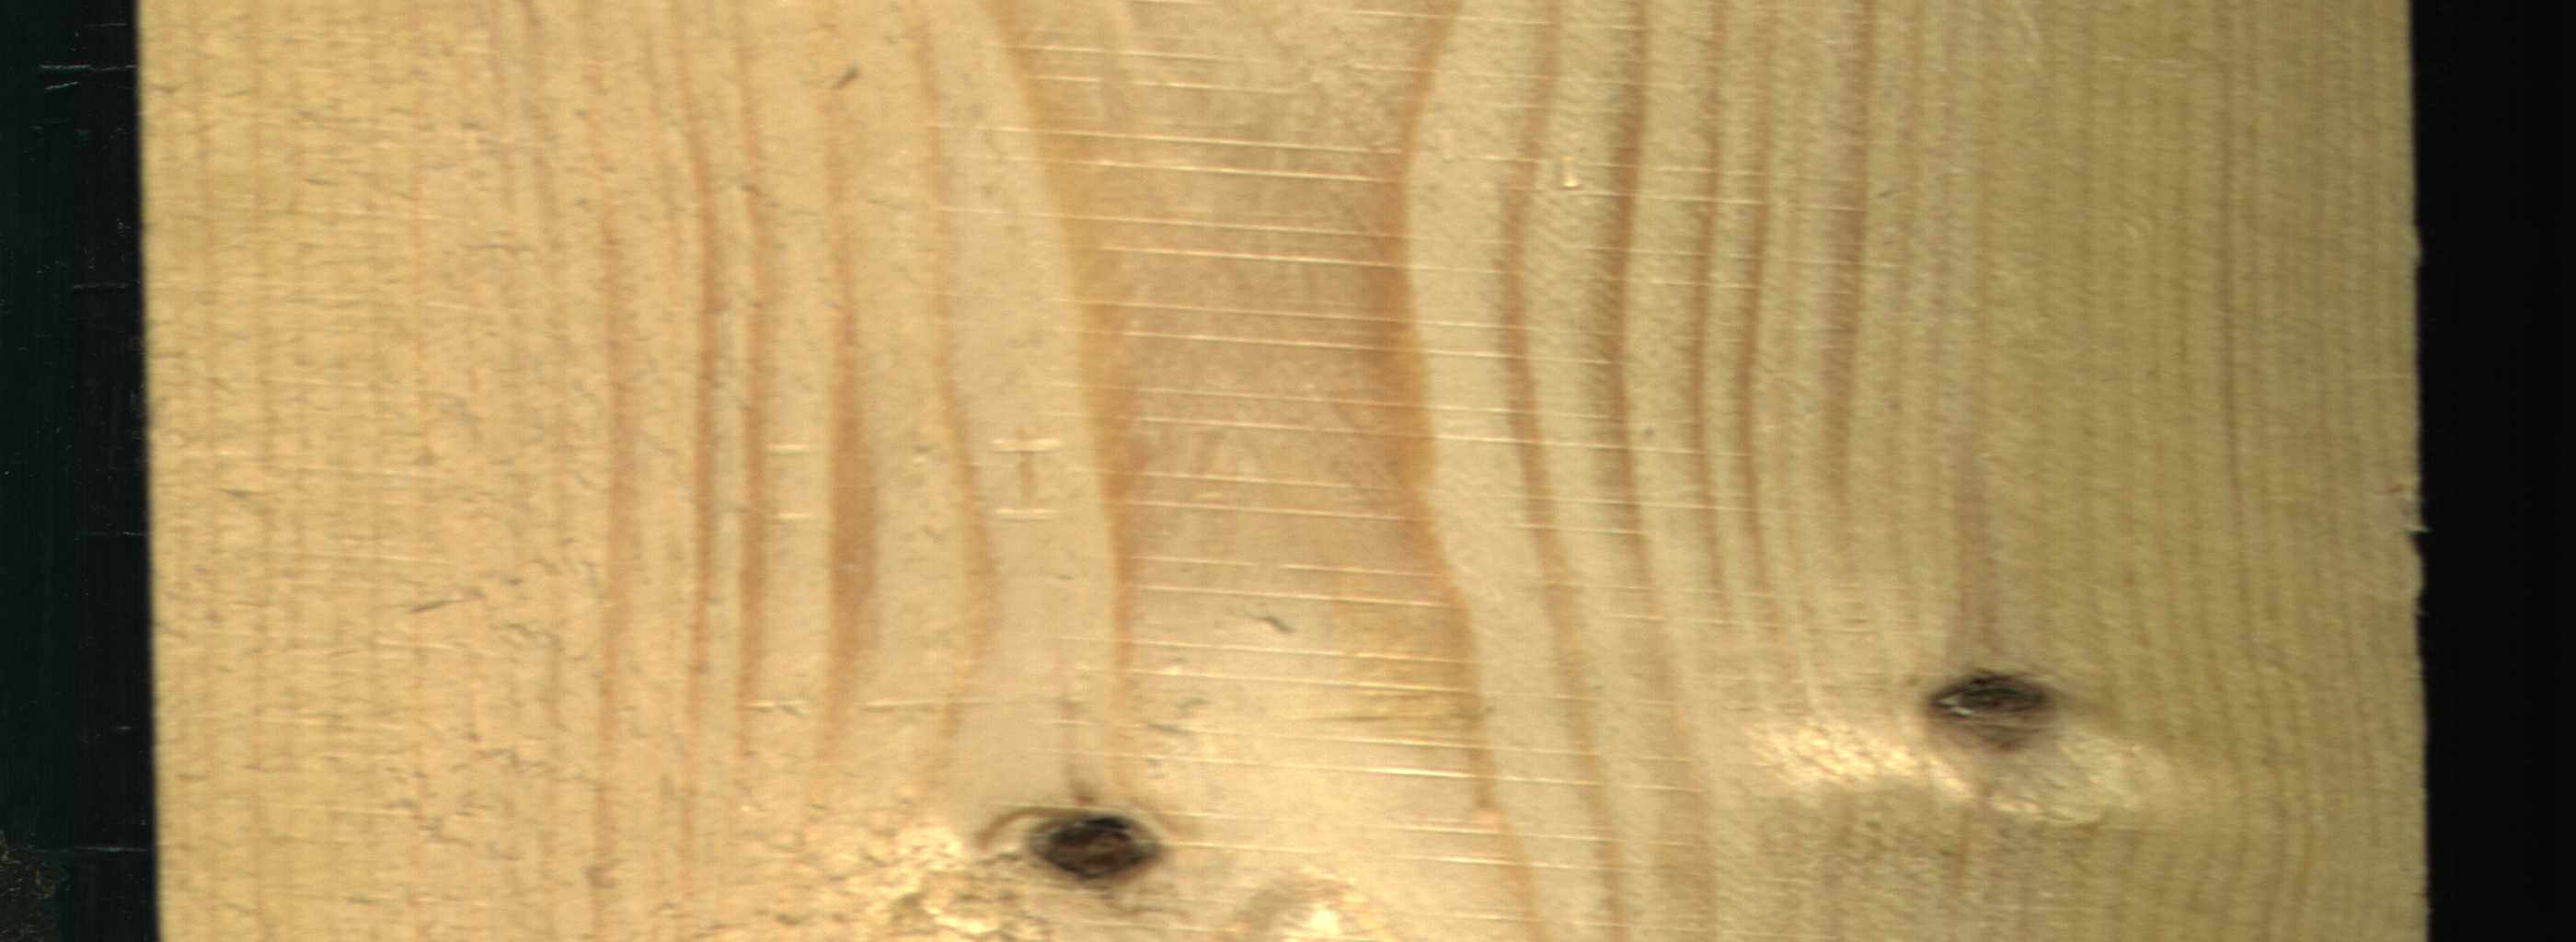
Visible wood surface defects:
Dead_Knot
Dead_Knot